Field crop: maize
Growth stage: 1
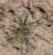
Species: salsola